Часть A. Цепь постоянного тока (3.0 балла) На рис.2 показана схема электрической цепи, состоящей из резисторов с сопротивлениями $R$, $2R$, $4R$, $6R$ и $8R$, идеального источника постоянного напряжения $\mathcal{E}$ и описанного нелинейного элемента. Данная часть задачи посвящена изучению зависимости силы тока через нелинейный элемент в зависимости от напряжения источника.
Поскольку без участка цепи между узлами $A$ и $B$ электрическая цепь состоит целиком из источников постоянного напряжения и резисторов — зависимость силы тока $I_{AB}$, текущего от узла $A$ к узлу $B$, от напряжения $U_{AB}=\varphi_A-\varphi_B$ на данном участке цепи можно представить в виде, не зависящем от элемента, включенного между узлами $A$ и $B$: $$I_{AB}=\cfrac{\mathcal{E}_0-U_{AB}}{r_0}{.} $$I_{AB}=\cfrac{\mathcal{E}_0-U_{AB}}{r_0}{.} $$I_{AB}=\cfrac{\mathcal{E}_0-U_{AB}}{r_0}{.} $$ $$I_{AB}=\cfrac{\mathcal{E}_0-U_{AB}}{r_0}{.} $$ $$I_{AB}=\cfrac{\mathcal{E}_0-U_{AB}}{r_0}{.} $$ Определите $\mathcal{E}_0$ и $r_0$. Ответы выразите через $\mathcal{E}$ и $R$.
Получите зависимость силы тока $I_{AB}$ от величины $\mathcal{E}$. Ответ выразите через $\mathcal{E}$, $R$, $U_0$ и $I_0$.
Получите зависимость мощности $P_\text{н.э}$, выделяемой на нелинейном элементе, от величины $\mathcal{E}$. Ответ выразите через $\mathcal{E}$, $R$, $U_0$ и $I_0$.
Часть B. Электрическая цепь, содержащая конденсатор (5.0 балла) На рисунке показана схема электрической цепи, состоящая из идеального источника напряжения $\mathcal{E}$, резистора $R = 500~Ом$, конденсатора с емкостью $C = 100~мкФ$ и нелинейного элемента, соединенных последовательно, а также ключа $K$. Изначально ключ разомкнут, а конденсатор не заряжен. В начальный момент времени $t = 0$ ключ замыкают.  Пусть ЭДС источника равна $\mathcal{E} = 6~\text{В}$.
Постройте качественный график зависимости $P_\text{н.э}(\mathcal{E})$. Укажите на графике все характерные точки и укажите соответствующие им значения.
Получите зависимость силы тока $I_C(t)$ через конденсатор от времени $t$. Ответ выразите через $\mathcal{E}$, $R$, $U_0$, $I_0$, $C$ и $t$.
Какое количество теплоты $Q_\text{н.э}$ выделится на нелинейном элементе за время установления постоянного тока? Ответ выразите через $\mathcal{E}$, $R$, $U_0$, $I_0$ и $C$. Найдите численное значение.
Через какое время $\tau$ количество теплоты, выделившееся на нелинейном элементе, достигнет $80\%$ от величины $Q_\text{н.э}$? Ответ выразите через $R$, $U_0$, $I_0$, и $C$. Найдите численное значение. Теперь ЭДС источника равна $\mathcal{E} =12~\text{В}$.
Получите зависимость силы тока $I_C(t)$ через конденсатор от времени $t$. Ответ выразите через $\mathcal{E}$, $R$, $U_0$, $I_0$, $C$ и $t$.
Какое количество теплоты $Q_\text{н.э}$ выделится на нелинейном элементе за время установления постоянного тока? Найдите численное значения с точностью не меньше $1\%$.
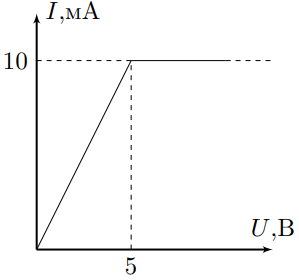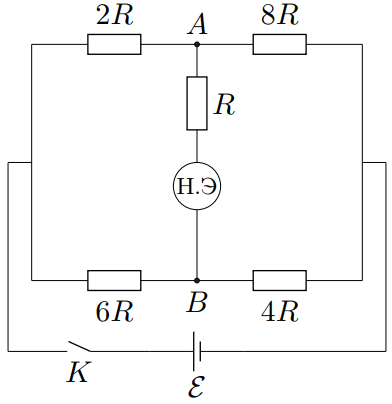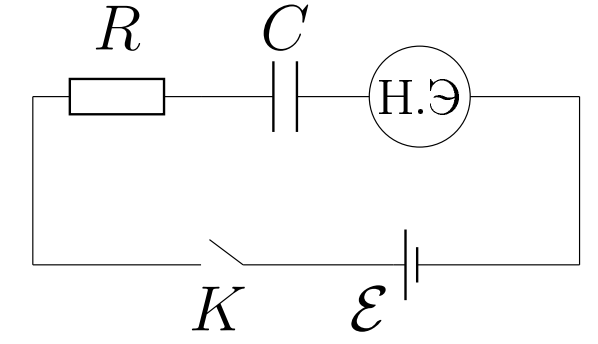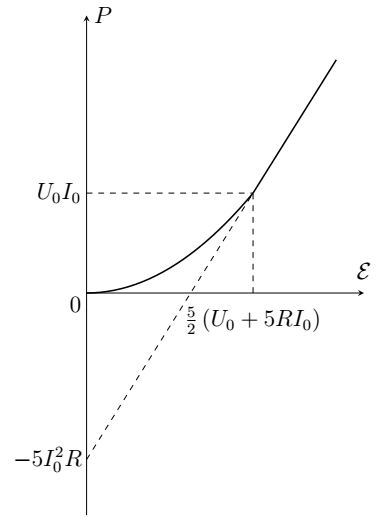
Поскольку без участка цепи между узлами $A$ и $B$ электрическая цепь состоит целиком из источников постоянного напряжения и резисторов — зависимость силы тока $I_{AB}$, текущего от узла $A$ к узлу $B$, от напряжения $U_{AB}=\varphi_A-\varphi_B$ на данном участке цепи можно представить в виде, не зависящем от элемента, включенного между узлами $A$ и $B$:  $$I_{AB}=\cfrac{\mathcal{E}_0-U_{AB}}{r_0}{.}  $$  Определите $\mathcal{E}_0$ и $r_0$. Ответы выразите через $\mathcal{E}$ и $R$.
Решение: Если между узлами $A$ и $B$ подключить идеальный вольтметр, напряжение на нем$$U_V = \mathcal{E}\left( \frac{6R}{6R + 4 R} - \frac{2 R}{2 R + 8 R}\right) = \frac{2}{5} \mathcal{E} = \mathcal{E}_0.$$ Если напряжение на источнике равно нулю, его можно заменить на провод с нулевым сопротивлением. Тогда схема между выводами $A$ и $B$ будет представлять собой две пары параллельно соединенных резисторов, $(2R,\, 8R)$ и $(6R,\, 4R)$, соединенных последовательно, а значит сопротивление$$r_0 = R_{AB} = \frac{2R \cdot 8R}{2 R + 8 R} + \frac{6R \cdot 4R}{6R + 4 R} = 4R.$$Тогда зависимость напряжения от силы тока будет иметь вид$$U_{AB} = \mathcal{E}_0 - I_{AB} r_0, $$откуда$$I_{AB} = \frac{\mathcal{E}_0 - U_{AB}}{r_0}.$$Альтернативно можно вычислить ток короткого замыкания $I_c = \mathcal{E}_0/r_0$, который будет течь через идеальный амперметр, подключенный между выводами $A$ и $B$. При таком подключении общее сопротивление цепи, к которой подключен источник $\mathcal{E}$, равно$$r_1 = \frac{2 R \cdot 6 R}{2 R + 6 R} + \frac{8 R \cdot 4 R}{8R + 4 R} = \frac{25}{6} R.$$Тогда полный ток через источник $\mathcal{E}$ $I_\mathcal{E} = 6\mathcal{E}/25 R$, а токи через резисторы $2R$ и $8 R$ будут равны соответственно:$$I_1 = \frac{3}{4} I_\mathcal{E} = \frac{9\mathcal{E}}{50 R}, \quadI_2 = \frac{1}{3} I_\mathcal{E} = \frac{2\mathcal{E}}{25 R}.$$Тогда ток короткого замыкания$$I_c = I_{AB} = I_1 - I_2 = \frac{\mathcal{E}}{10 R}.$$Отсюда получаем прежнее значение сопротивления$$r_0 = \mathcal{E}_0/I_c = 4 R.$$
Ответ: $$r_0 = 4 R, \quad \mathcal{E}_0 = \frac{2}{5} \mathcal{E} $$

Получите зависимость силы тока $I_{AB}$ от величины $\mathcal{E}$. Ответ выразите через $\mathcal{E}$, $R$, $U_0$ и $I_0$.
Решение: Предположим, что напряжение на нелинейном элементе меньше $U_0$, тогда это напряжение можно найти из уравнения$$(r_0 + R) I_{AB} = \mathcal{E}_0 - U_{AB}, \quad (r_0 + R) I_0 \frac{U_{AB}}{U_0} = \mathcal{E}_0 - U_{AB},$$откуда$$U_{AB} = \frac{\mathcal{E}_0 U_0}{U_0 + (r_0 + R) I_0}, \quad \mathcal{E}_0 \le U_0 + (r_0 +R) I_0.$$Соответствующее значение тока$$I_{AB} = \frac{\mathcal{E}_0 I_0}{U_0 + 5 R I_0}, \quad \mathcal{E}_0 \le U_0 + 5R I_0.$$При дальнейшем увеличении напряжения источника напряжение на нелинейном элементе станет больше $U_0$, а ток через него будет равен $I_0$. Напряжение на нелинейном элементе $U_{AB} = \mathcal{E}_0 - I_0 r_0$. Подставляя выражения для $\mathcal{E}_0$ и $r_0$, получим ответ.
Ответ: $$I_{AB} = \begin{cases}\frac{2 \mathcal{E} I_0}{5 (U_0 + 5R I_0)}, \quad \mathcal{E} \le \frac{5}{2} \left(U_0 + 5 R I_0 \right);\\I_0, \quad \mathcal{E} > \frac{5}{2} \left(U_0 + 5 R I_0 \right).\end{cases}$$

Получите зависимость мощности $P_\text{н.э}$, выделяемой на нелинейном элементе, от величины $\mathcal{E}$. Ответ выразите через $\mathcal{E}$,  $R$, $U_0$ и $I_0$.
Решение: Мощность на нелинейном элементе $P_{\text{н.э.}} = U_{н.э.} I_{AB}$. Используя результаты предыдущего пункта, получим ответ.
Ответ: $$P_{\text{н.э.}} = \begin{cases}U_0 I_0 \cfrac{4 \mathcal{E}^2}{25 (U_0 + 5 R I_0)^2}, \quad \mathcal{E} \le \frac{5}{2} \left(U_0 + 5 R I_0 \right);\\I_0 \left( \frac{2}{5} \mathcal{E} - 5 I_0 R\right), \quad \mathcal{E} > \frac{5}{2} \left(U_0 + 5R I_0 \right).\end{cases}$$

Постройте качественный график зависимости $P_\text{н.э}(\mathcal{E})$. Укажите на графике все характерные точки и укажите соответствующие им значения.
Решение: При малых напряжениях график — парабола с вершиной в начале координат, при $\mathcal{E} \le \frac{5}{2} \left(U_0 + 4 R I_0 \right)$ — прямая. В точке, в которой происходит переход от квадратичной зависимости к линейной $\mathcal{E} = U_0 + 4 R I_0$, $P_{\text{н.э.}} = I_0 U_0$.

Получите зависимость силы тока $I_C(t)$ через конденсатор от времени $t$. Ответ выразите через $\mathcal{E}$, $R$, $U_0$, $I_0$, $C$ и $t$.
Решение: Если напряжение на нелинейном элементе меньше $U_0$, он ведет себя как резистор с сопротивлением $r_0 = U_0/I_0 = 500~Ом = R$. Поэтому в этом случае напряжение на нелинейном элементе должно быть равно напряжению на резисторе. Тогда начальное напряжение на нелинейном элементе равно $\mathcal{E}/2 = 3~В< U_0$, поэтому мы везде можем пользоваться линейной зависимостью тока от напряжения. Тогда заряд конденсатора и ток через него связаны соотношением (которое получается из уравнения Кирхгофа)$$I (R + r_0) + qC = \mathcal{E}.$$ Продифференцировав его по времени и учитывая, что $\dot{q} = I$, получим$$\dot{I} = -\frac{I}{C (R + r_0)}, \quad I(t) = I(0) e^{- \frac{t}{C(R + r_0)}}.$$В начальный момент времени конденсатор не заряжен, поэтому $I(0) = \mathcal{E}/(R + r_0)$. Тогда ток через конденсатор
Ответ: $$I_C = \frac{\mathcal{E}}{R + U_0/I_0} e^{- \frac{t}{C(R + U_0/I_0)}}$$

Какое количество теплоты $Q_\text{н.э}$  выделится на нелинейном элементе  за время установления постоянного тока? Ответ выразите через $\mathcal{E}$, $R$, $U_0$, $I_0$ и $C$. Найдите численное значение.
Решение: При зарядке конденсатора через источник проходит заряд $q = C\mathcal{E}$, и он совершает работу $A_{ист} = q \mathcal{E} = C \mathcal{E}^2$. Эта работа идет на увеличение энергии конденсатора и на выделившееся тепло:$$A_{ист} = \frac{C \mathcal{E}^2}{2} + Q,$$поэтому в цепи выделяется тепло $Q = C \mathcal{E}^2/2$. Оно делится между резистором и нелинейным элементом пропорционально их сопротивлениям (поскольку при рассматриваемых напряжениях нелинейный элемент ведет себя как резистор) $$Q_{\text{н.э.}} = \frac{r_0}{r_0 + R} \frac{C \mathcal{E}^2}{2} = \frac{U_0}{U_0 + R I_0} \frac{C \mathcal{E}^2}{2} = 0.9~мДж$$

Через какое время $\tau$ количество теплоты, выделившееся на нелинейном элементе, достигнет $80\%$ от величины $Q_\text{н.э}$? Ответ выразите через $R$, $U_0$, $I_0$, и $C$. Найдите численное значение.
Решение: Мощность на нелинейном элементе в зависимости от времени имеет вид $$P = I_C^2 U_0/I_0 = A e^{- 2t/t_0}, \quad A = \frac{\mathcal{E}^2 U_0 I_0}{(R I_0 + U_0)^2}, \quad t_0 = C(R + U_0/I_0).$$Тогда за время $t$ на нелинейном элементе выделяется тепло$$Q(t) = \int_0 ^t P(t) dt = A \frac{t_0}{2} \left( 1 - e^{- 2t/t_0}\right) = Q_{\text{н.э.}} \left( 1 - e^{- 2t/t_0}\right).$$В момент времени, когда $Q = 0.8 Q_{\text{н.э.}}$, $e^{-2t/t_0} = 0.2$,
Ответ: $$t = \frac{\ln 5}{2} t_0 = \frac{\ln 5}{2} C \left(R + \frac{U_0}{I_0}\right) = 0.0804~с$$

Получите зависимость силы тока $I_C(t)$ через конденсатор от времени $t$. Ответ выразите через $\mathcal{E}$, $R$, $U_0$, $I_0$, $C$ и $t$.
Решение: Теперь начальное напряжение на нелинейном элементе больше $U_0$, а значит ток через нелинейный элемент (равный току через конденсатор), равен $I_C = I_0$. Этот ток будет оставаться постоянным, пока напряжение на конденсаторе не упадет до значения $U_0$.До этого момента заряд конденсатора зависит от времени как $q = I_0 t$, а значит напряжение на нелинейном элементе$$U_{\text{н.э.}} = \mathcal{E} - R I_0 -I_0 t/C.$$Эта зависимость справедлива, пока $U_{\text{н.э.}} \ge U_0$, то есть$$t \le t_1 = \frac{C}{I_0} (\mathcal{E} - U_0 - R I_0 ).$$Далее ток будет экспоненциально затухать, как при обычной зарядке конденсатора:$$I = I_0 \exp\left(- \dfrac{t- t_1}{C(R + U_0/I_0)}\right).$$
Ответ: $$I_C = \begin{cases}I_0, \quad t \le \frac{C}{I_0} (\mathcal{E} - U_0 - R I_0 );\\I_0 \exp\left(- \dfrac{t- C(\mathcal{E}-U_0 - R I_0)/I_0}{C(R + U_0/I_0)}\right), \quad t >\frac{C}{I_0} (\mathcal{E} -U_0- R I_0 ).\end{cases}$$

Какое количество теплоты $Q_\text{н.э}$ выделится на нелинейном элементе за время установления постоянного тока?  Найдите численное значения с точностью не меньше $1\%$.
Решение: Пока ток остается постоянным, мощность на нелинейном элементе$$P = I_0 U_{\text{н.э.}} = I_0 (\mathcal{E} - R I_0 -I_0 t/C).$$Тогда за время $t_1$ выделится тепло$$Q_1 = \int_0^{t_1} dt I_0 (\mathcal{E} - R I_0 -I_0 t/C) = I_0 (\mathcal{E} - R I_0) t_1 - I_0 ^2t_1^2/2C,$$$$Q_1 = C(\mathcal{E} - R I_0)(\mathcal{E} -U_0- R I_0) - C(\mathcal{E}-U_0 - R I_0)^2/2 = \frac{C}{2} \left( (\mathcal{E} - I_0 R)^2 - U_0^2\right) = 1.2~мДж$$Далее зависимость мощности от времени имеет вид ($t' = t - t_1$)$$P = \frac{U_0}{I_0} I_0^2 e^{- 2t'/t_0}, \quad t_0 = C (R + U_0/I_0)$$а значит полное выделившееся тепло $$Q_2 = \int_0 ^\infty dt' U_0 I_0 e^{- 2t'/t_0} = \frac{1}{2} U_0 I_0 t_0 = \frac{1}{2} U_0 I_0 C (R + U_0/I_0) = 2.5~мДж$$
Ответ: $$Q = Q_1 + Q_2 = \frac{C}{2} \left( (\mathcal{E} - I_0 R)^2 - U_0^2\right) + \frac{C}{2} U_0 (U_0 + I_0 R) = \frac{C}{2} \left((\mathcal{E} - I_0 R)^2 + U_0 I_0 R \right) = 3.7~мДж$$
Темы:
T, Цепи, Переходные процессы, Цепь с конденсатором, Сборы XY, W, Мост, 2024